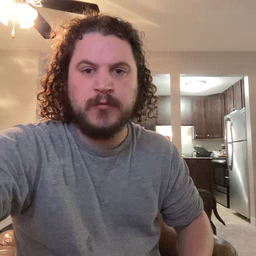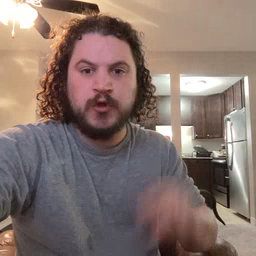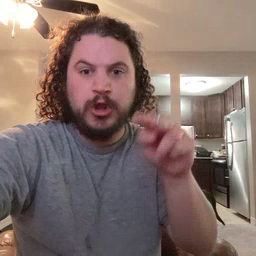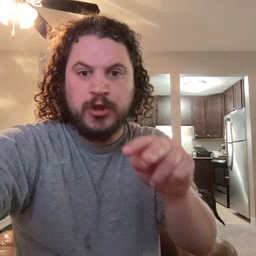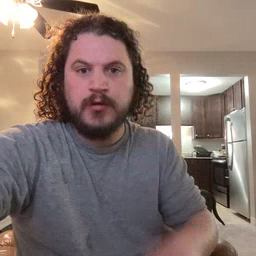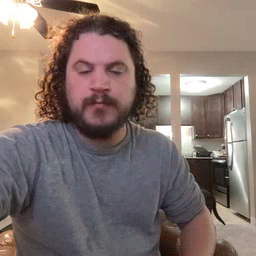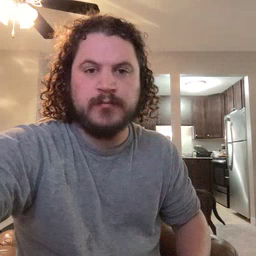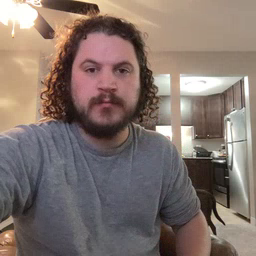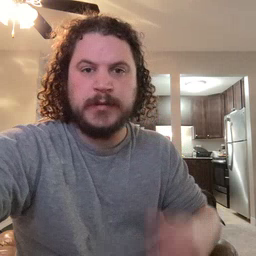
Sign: look